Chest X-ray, AP view. Patient: 58 years old, sex M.
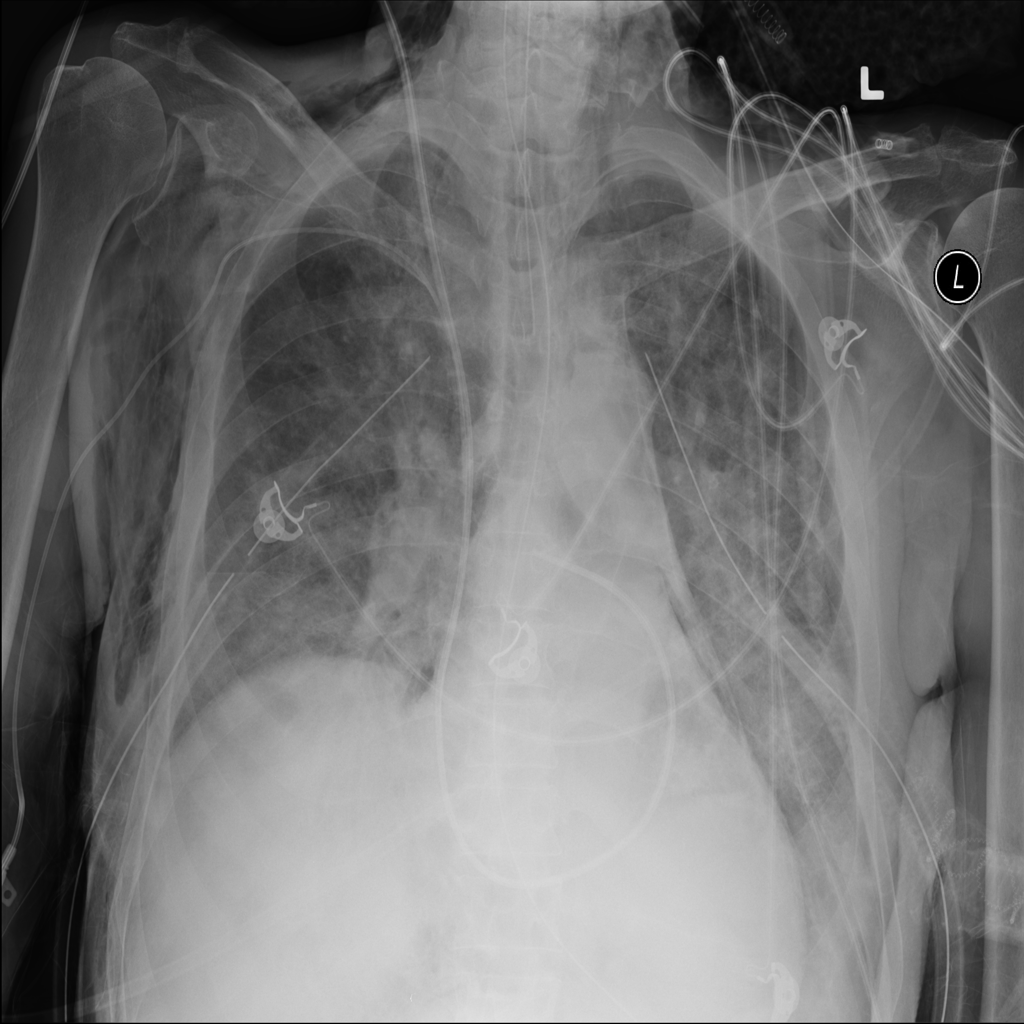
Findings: Infiltration